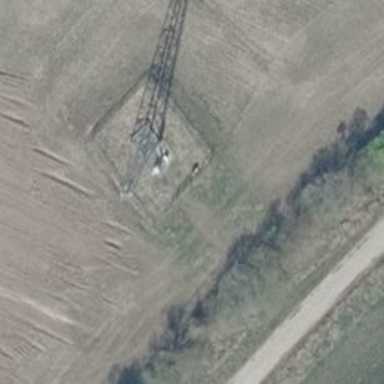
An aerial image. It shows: Mast tower used for communication.